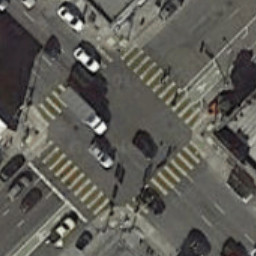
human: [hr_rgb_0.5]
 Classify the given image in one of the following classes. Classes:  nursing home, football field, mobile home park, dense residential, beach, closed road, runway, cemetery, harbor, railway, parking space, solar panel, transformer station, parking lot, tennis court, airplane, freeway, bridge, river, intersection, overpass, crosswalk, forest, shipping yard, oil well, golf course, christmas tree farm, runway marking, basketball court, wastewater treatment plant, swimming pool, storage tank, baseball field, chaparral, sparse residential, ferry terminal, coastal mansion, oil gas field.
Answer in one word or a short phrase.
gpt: crosswalk